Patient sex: M
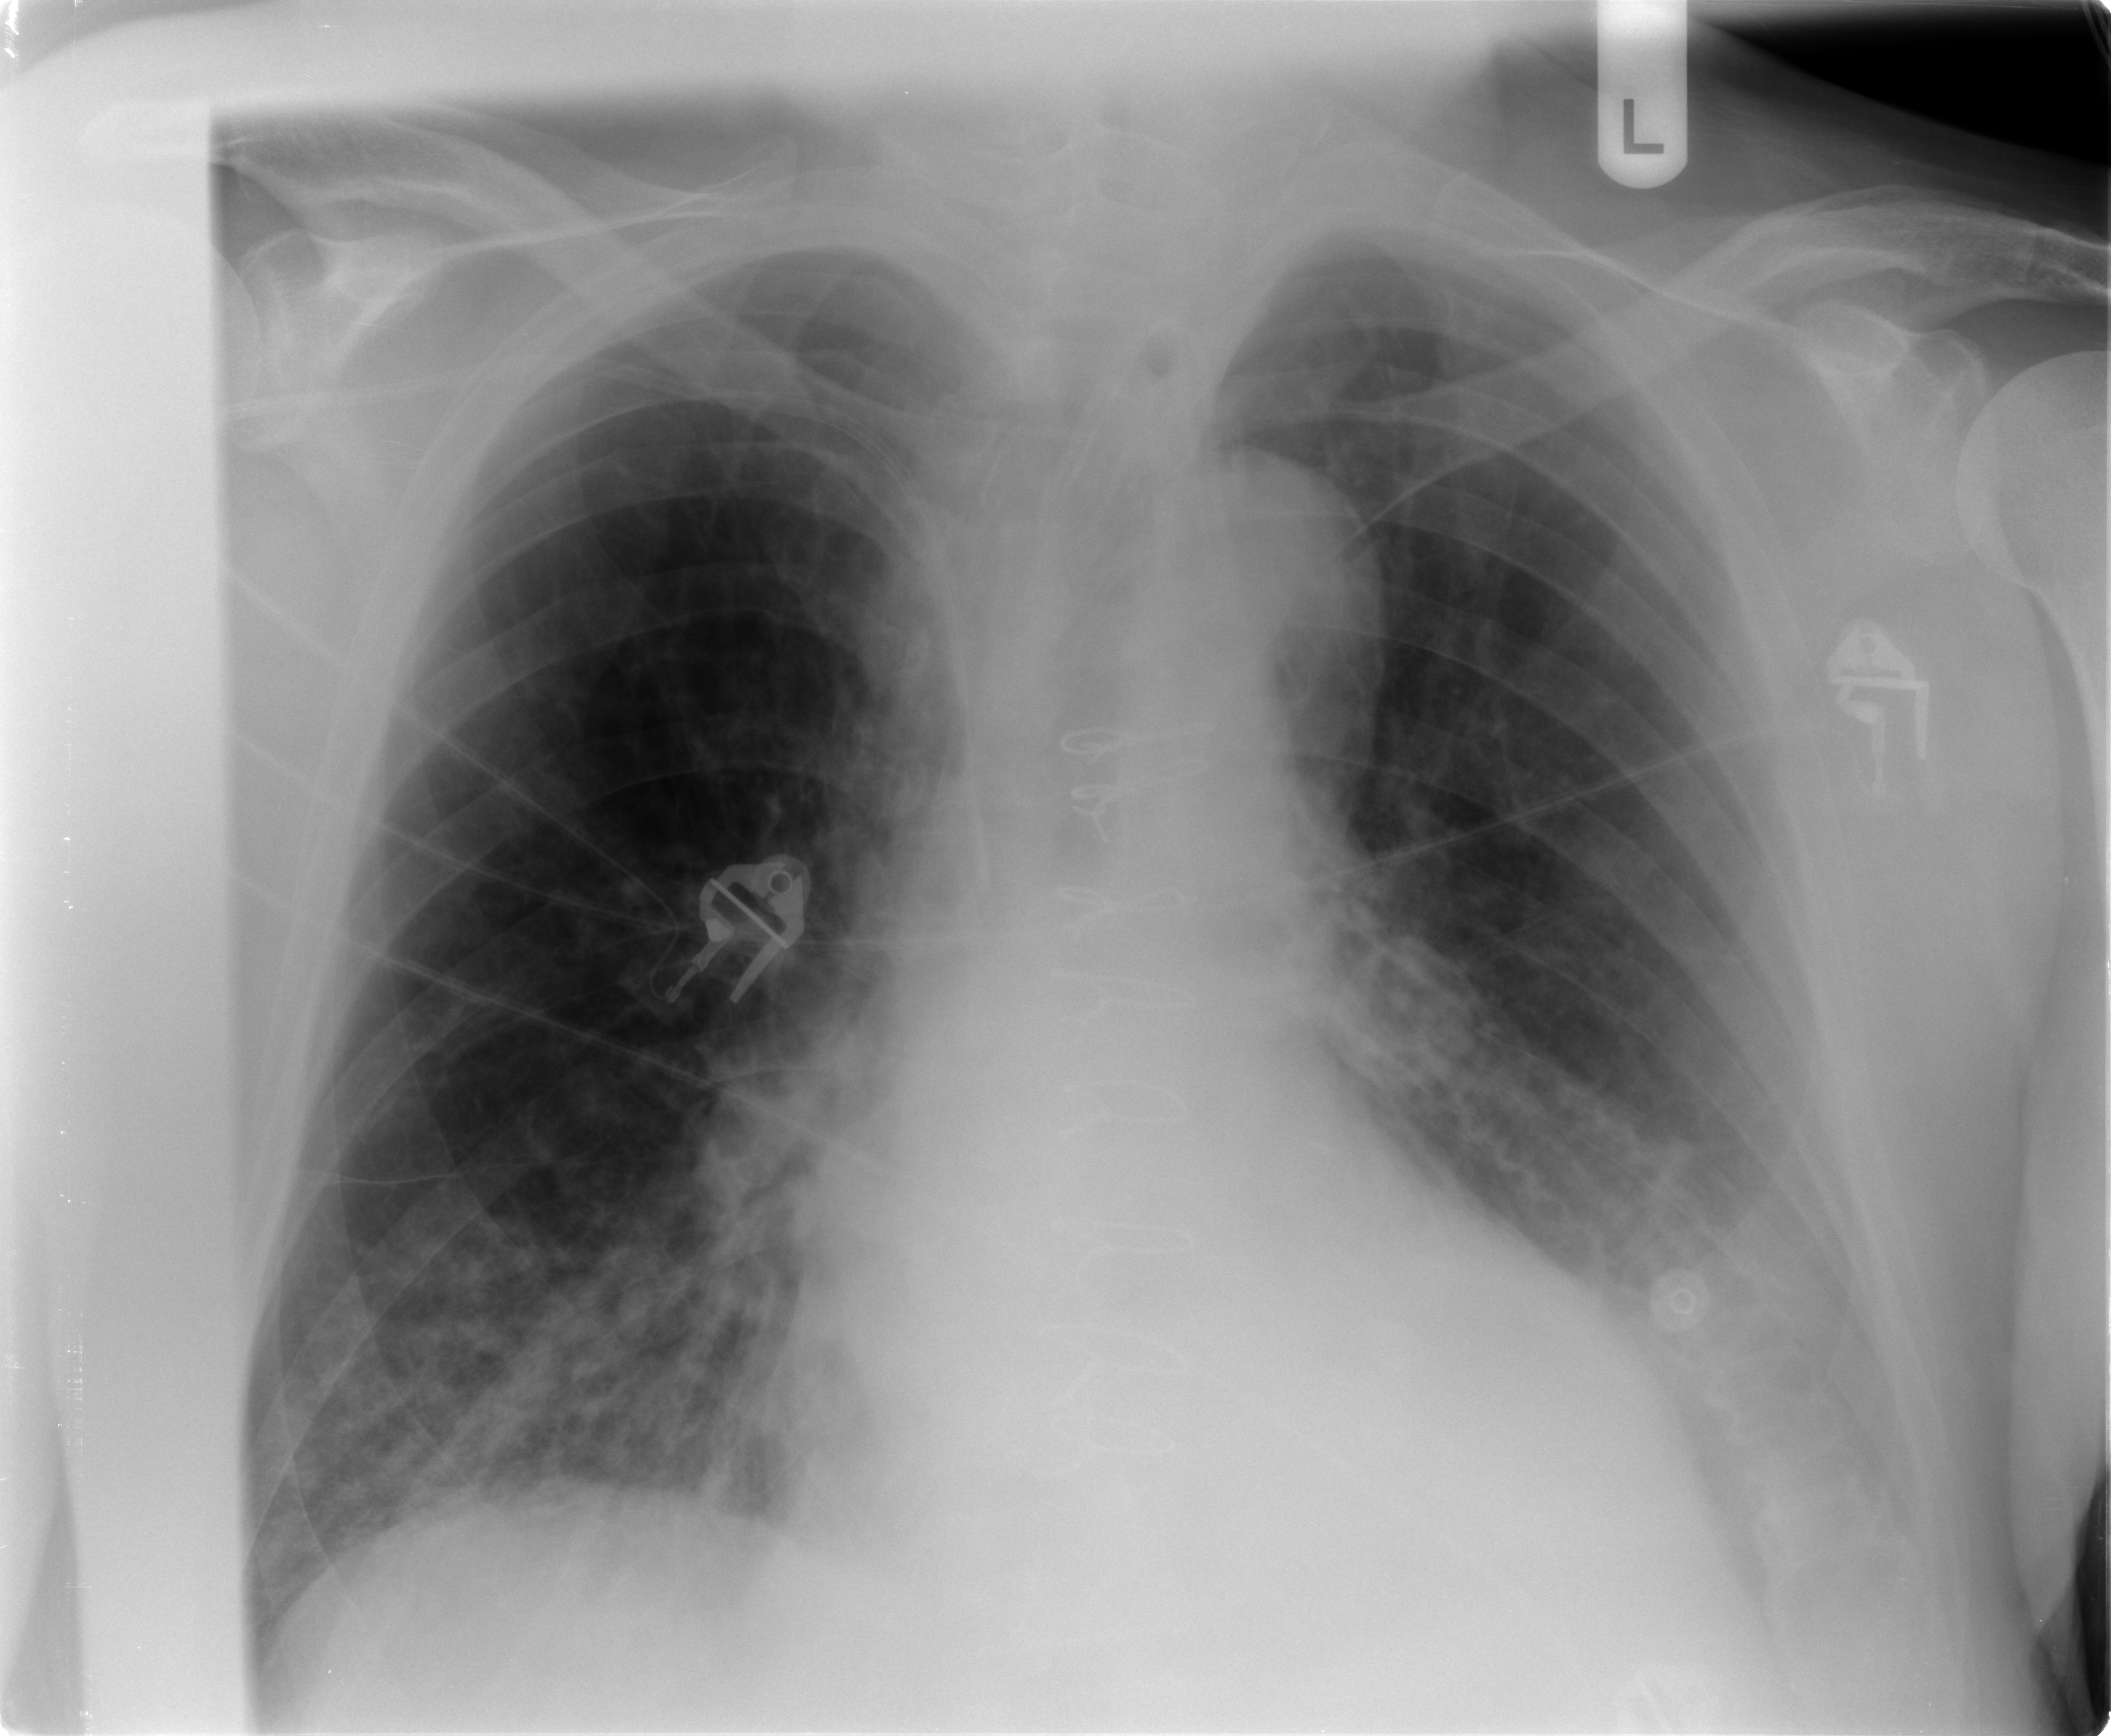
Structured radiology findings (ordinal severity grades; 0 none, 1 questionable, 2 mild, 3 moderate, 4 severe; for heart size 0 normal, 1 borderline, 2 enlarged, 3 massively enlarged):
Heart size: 2
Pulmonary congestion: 1
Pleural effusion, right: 1
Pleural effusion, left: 1
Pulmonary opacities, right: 2
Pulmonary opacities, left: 1
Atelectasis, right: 2
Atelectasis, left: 1